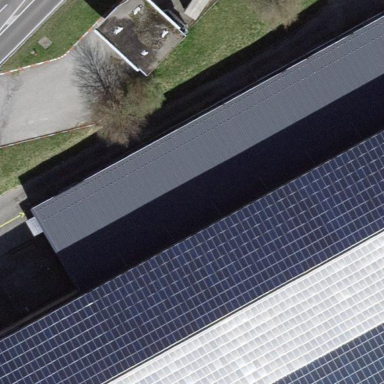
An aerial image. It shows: Solar photovoltaic panel generator.